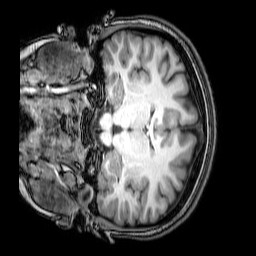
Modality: T1w
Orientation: coronal
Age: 18
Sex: female